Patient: sex F, age 69
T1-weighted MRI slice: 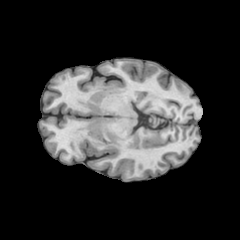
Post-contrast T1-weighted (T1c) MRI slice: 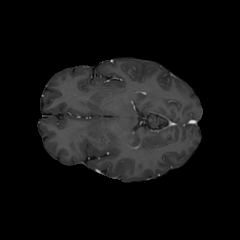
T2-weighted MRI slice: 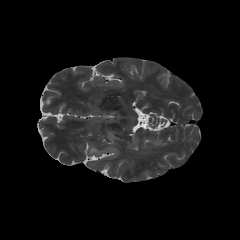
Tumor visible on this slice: yes
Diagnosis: Astrocytoma, IDH-wildtype
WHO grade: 2